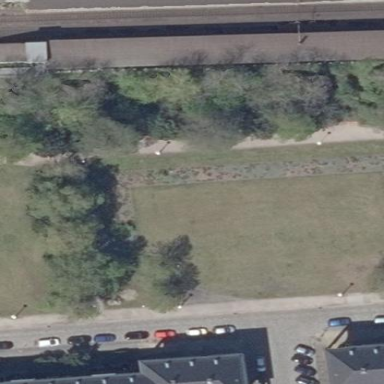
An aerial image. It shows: Lovely flowerbed styled as flower garden.